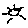
Label: sun